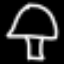
Label: mushroom